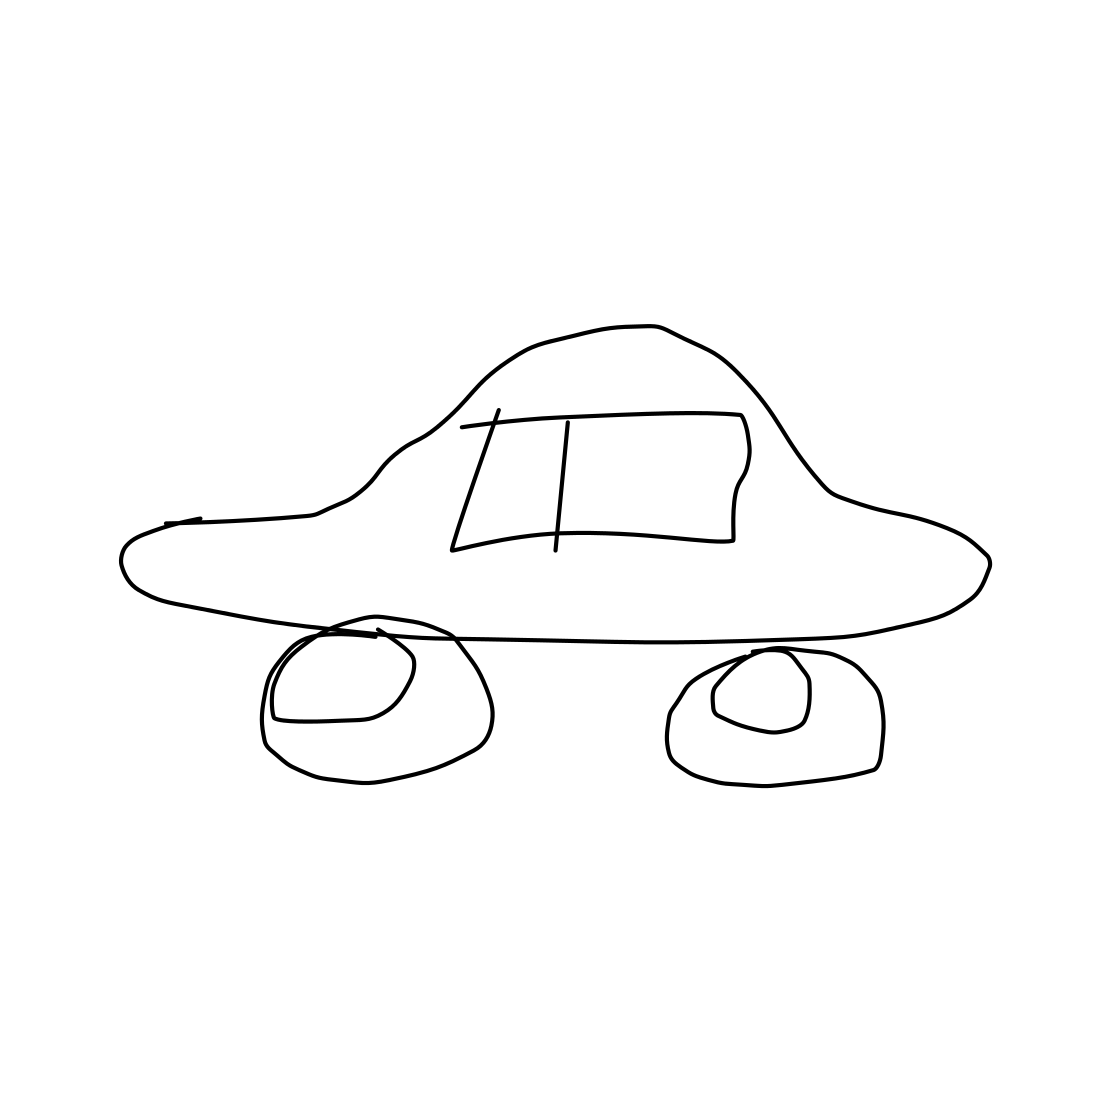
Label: car (sedan)